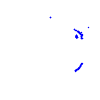
Particle: kaon